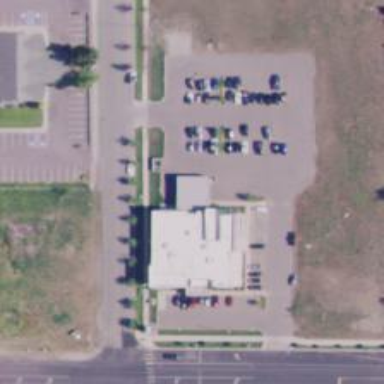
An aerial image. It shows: Healthcare clinic.